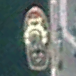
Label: civil